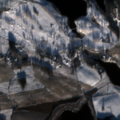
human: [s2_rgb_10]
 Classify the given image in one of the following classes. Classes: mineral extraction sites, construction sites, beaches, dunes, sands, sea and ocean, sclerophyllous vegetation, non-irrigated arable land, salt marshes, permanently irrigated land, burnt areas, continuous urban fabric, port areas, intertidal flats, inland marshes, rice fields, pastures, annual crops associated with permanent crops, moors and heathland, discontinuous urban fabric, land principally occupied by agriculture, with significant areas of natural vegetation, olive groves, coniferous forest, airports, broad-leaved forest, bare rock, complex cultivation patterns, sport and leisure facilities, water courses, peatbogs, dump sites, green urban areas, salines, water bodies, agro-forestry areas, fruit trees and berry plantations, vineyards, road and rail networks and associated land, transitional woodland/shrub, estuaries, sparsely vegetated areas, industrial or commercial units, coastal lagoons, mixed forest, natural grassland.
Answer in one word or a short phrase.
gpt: sport and leisure facilities, non-irrigated arable land, coniferous forest, mixed forest